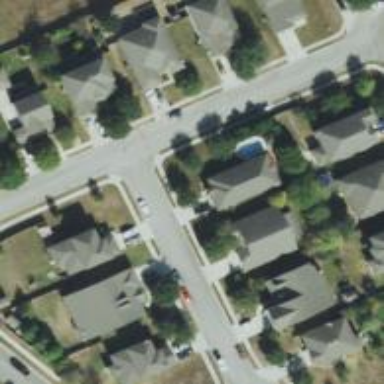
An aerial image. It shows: Residential road with asphalt surface and separate sidewalk.